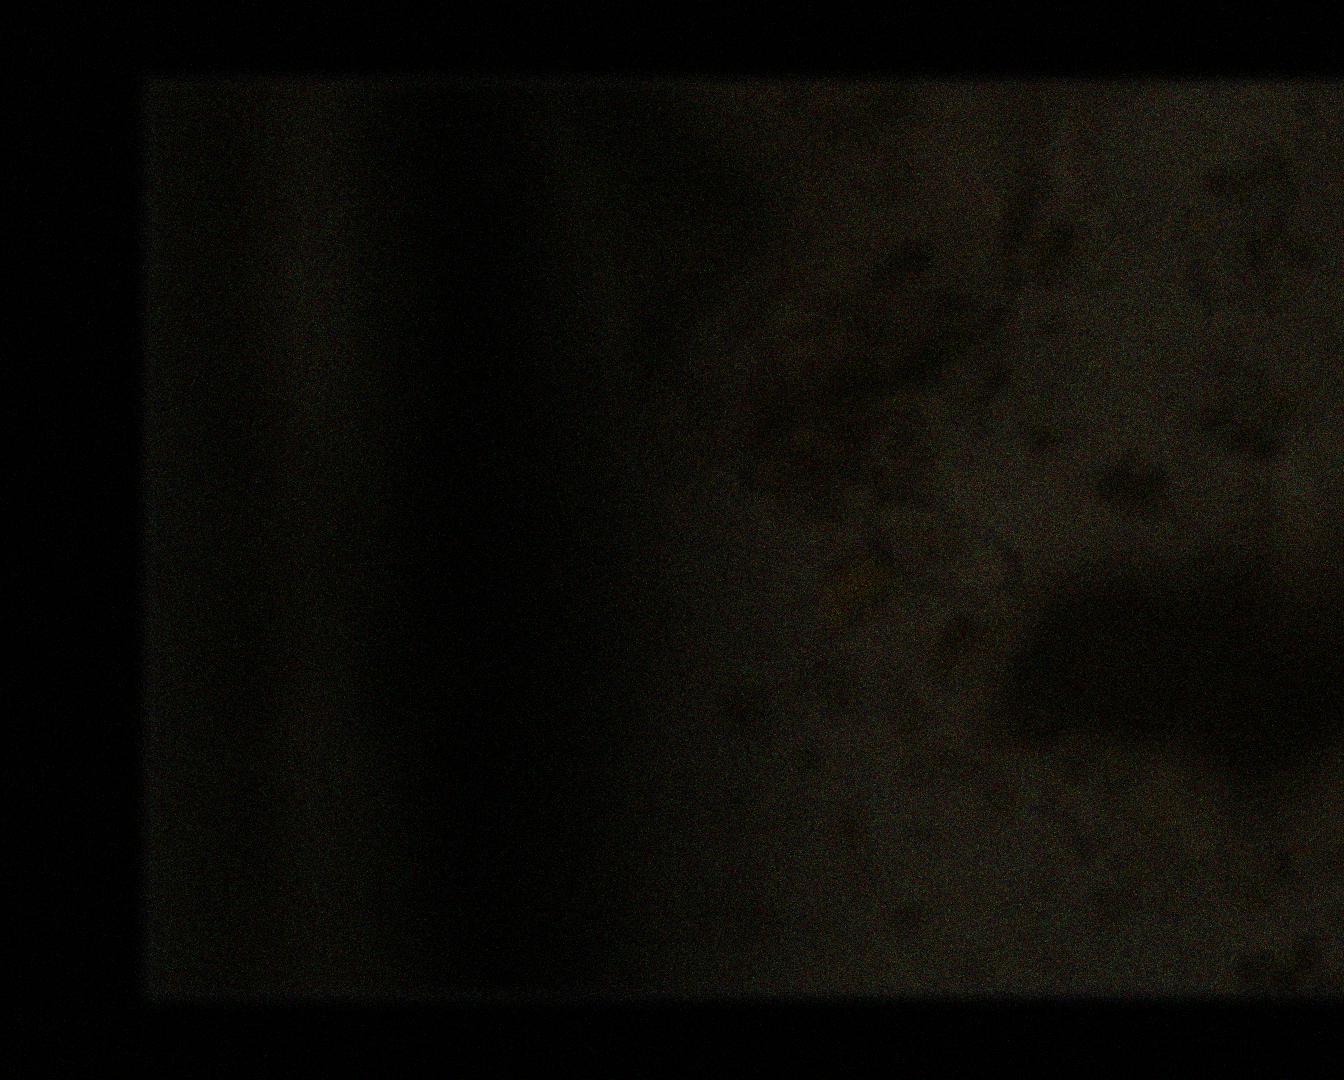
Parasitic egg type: Enterobius vermicularis